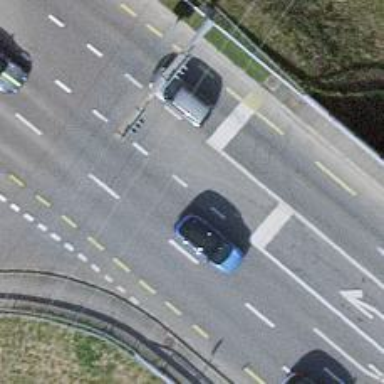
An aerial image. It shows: Secondary road with dedicated cycle lane.